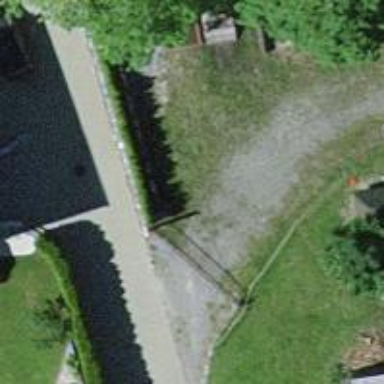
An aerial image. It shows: Gate.